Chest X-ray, PA view. Patient: 58 years old, sex M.
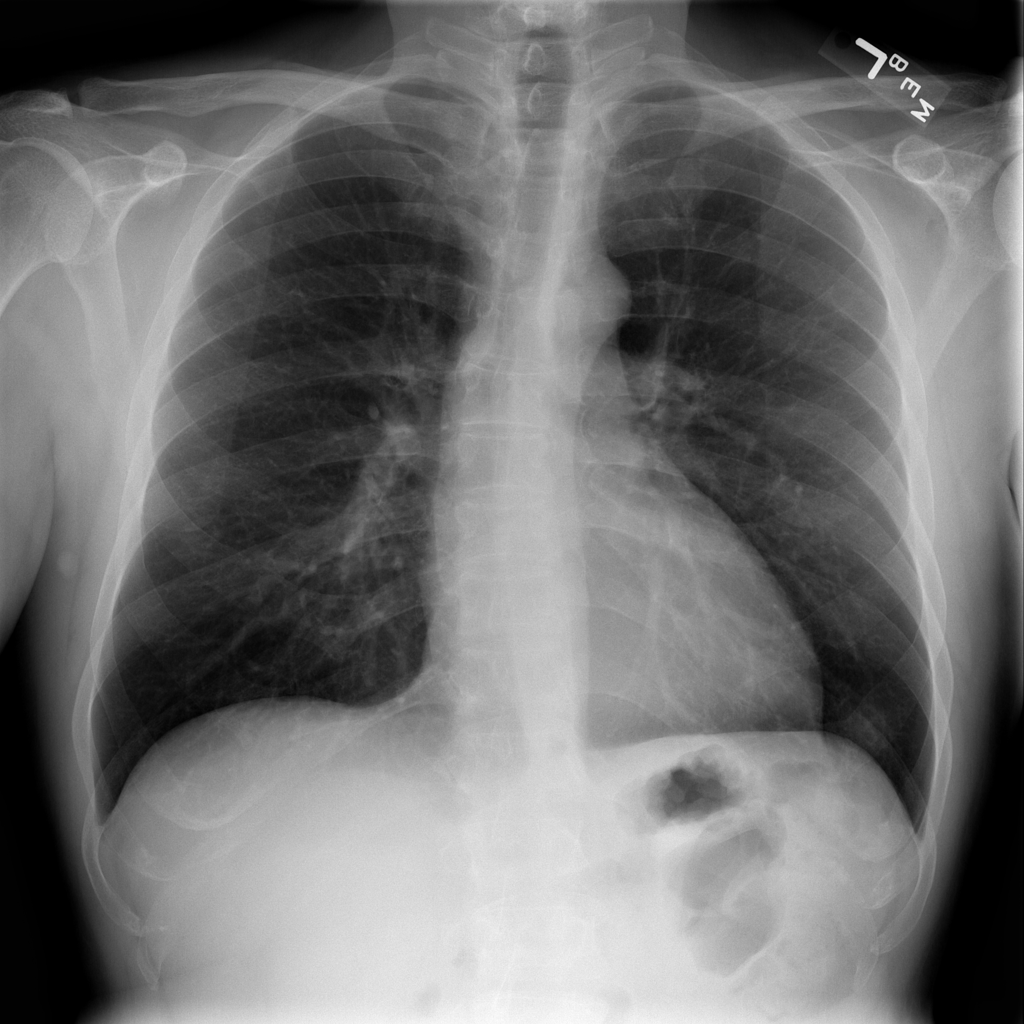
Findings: No Finding